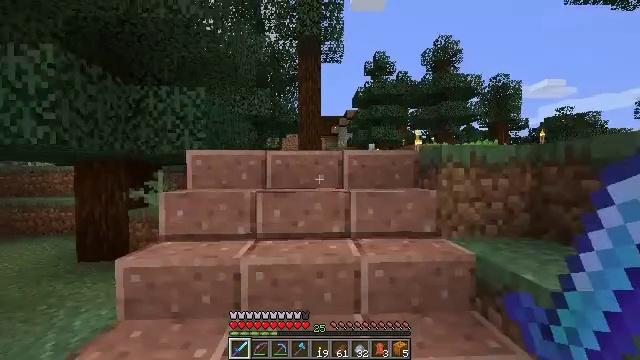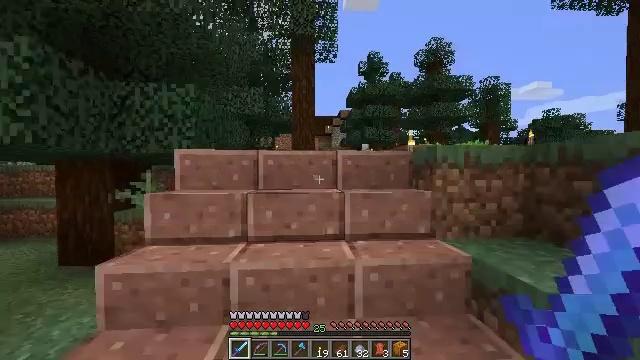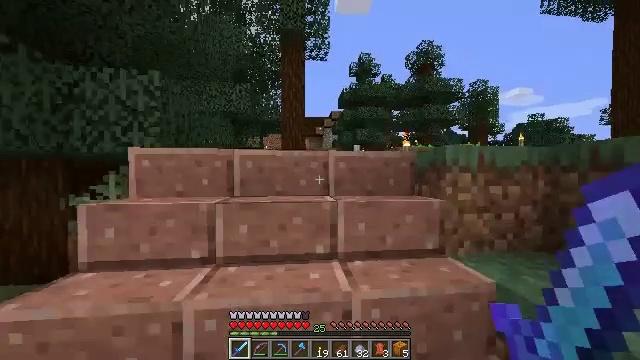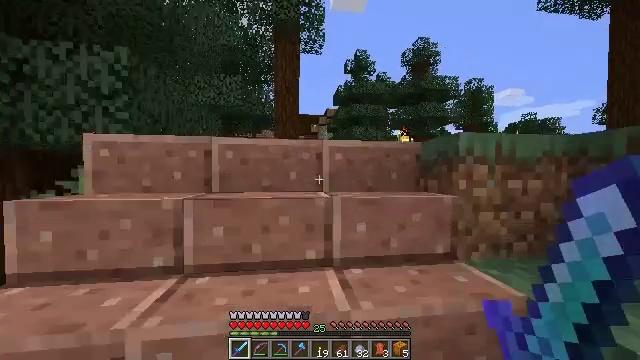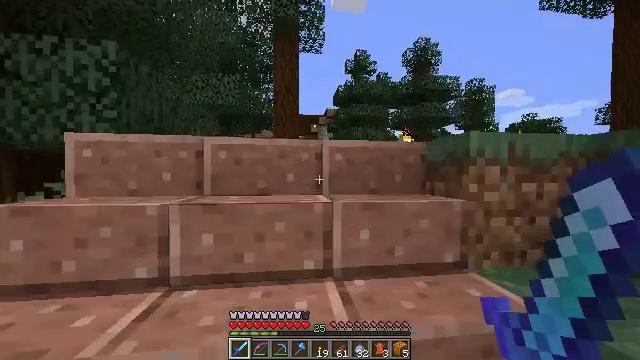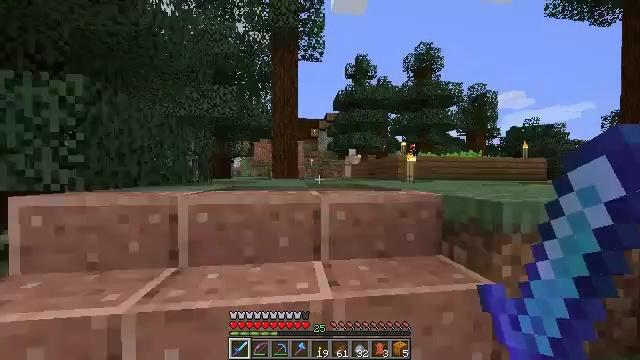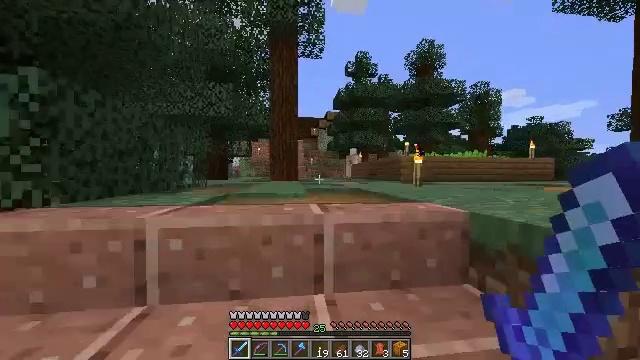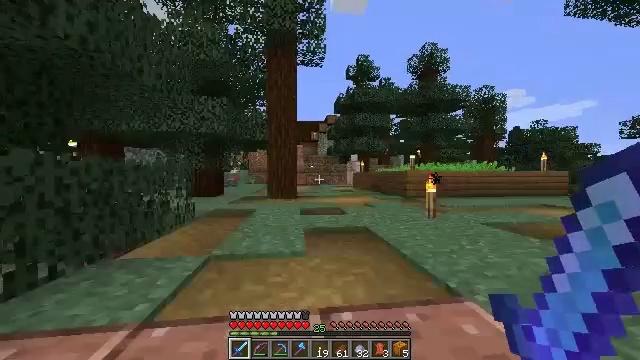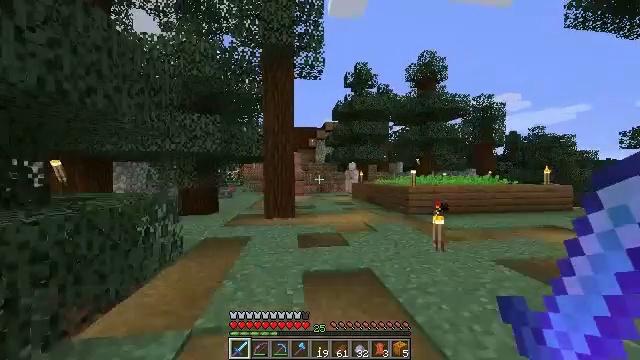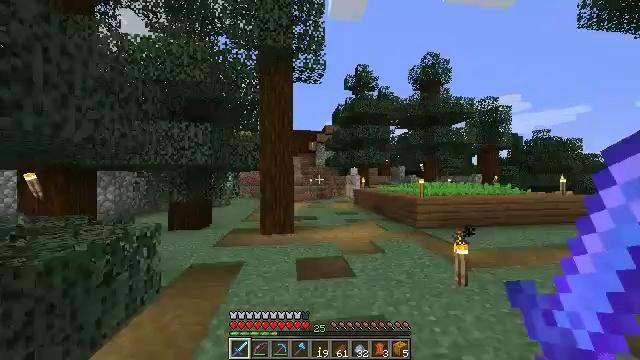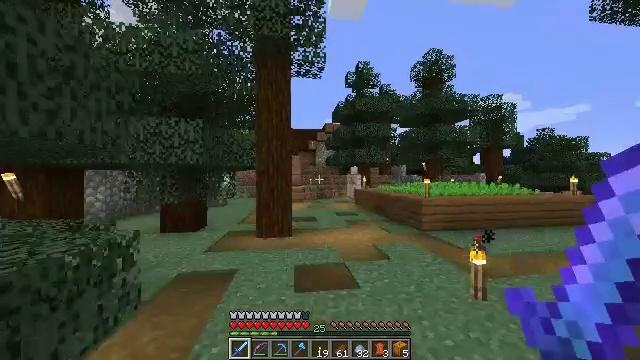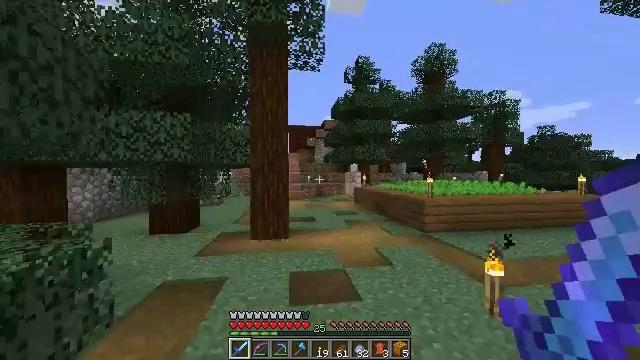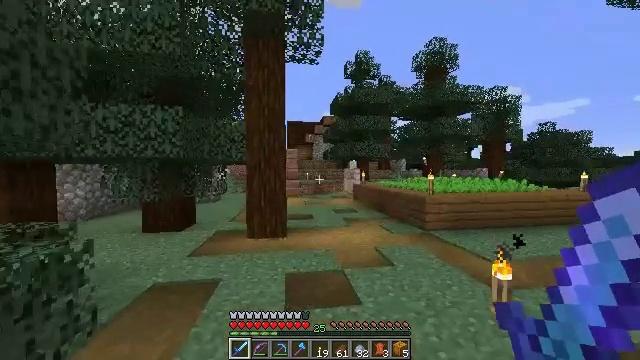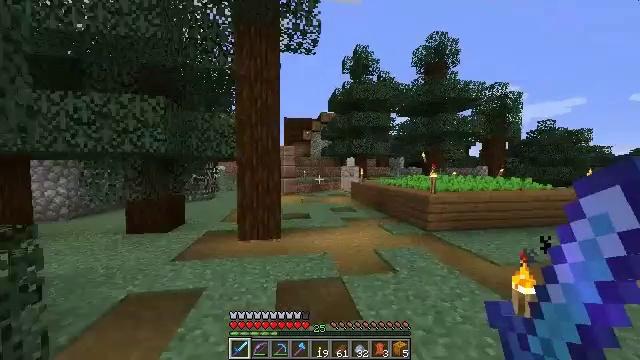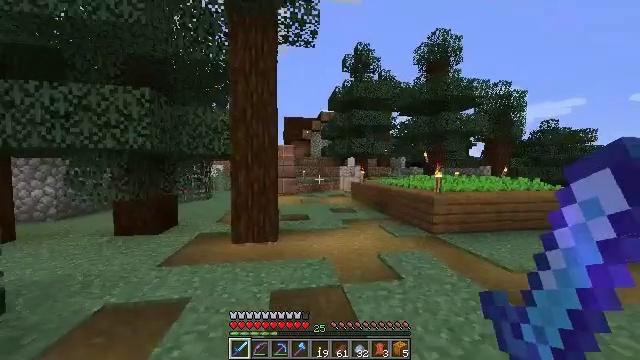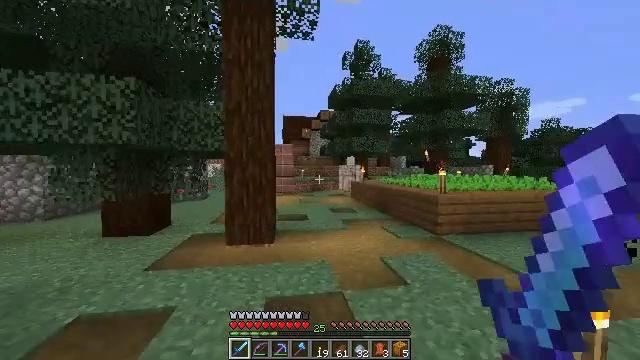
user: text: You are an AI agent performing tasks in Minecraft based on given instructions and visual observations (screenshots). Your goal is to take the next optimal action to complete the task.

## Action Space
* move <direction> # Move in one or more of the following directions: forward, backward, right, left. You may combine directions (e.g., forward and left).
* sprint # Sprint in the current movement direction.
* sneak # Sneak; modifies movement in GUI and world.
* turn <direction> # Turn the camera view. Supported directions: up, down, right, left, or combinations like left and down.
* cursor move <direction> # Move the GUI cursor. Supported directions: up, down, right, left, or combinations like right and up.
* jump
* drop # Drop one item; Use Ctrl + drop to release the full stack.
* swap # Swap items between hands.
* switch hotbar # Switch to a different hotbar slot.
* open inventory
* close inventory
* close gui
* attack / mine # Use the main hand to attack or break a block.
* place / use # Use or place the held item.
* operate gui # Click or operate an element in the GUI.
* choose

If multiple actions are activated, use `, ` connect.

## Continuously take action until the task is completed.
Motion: motion action
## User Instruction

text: Mine potatoes from the farmland.
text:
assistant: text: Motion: move forward, turn right
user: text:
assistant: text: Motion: move forward, turn right
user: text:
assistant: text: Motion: move forward, turn right
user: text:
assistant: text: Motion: move forward
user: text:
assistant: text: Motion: move forward
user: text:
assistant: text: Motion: move forward, jump
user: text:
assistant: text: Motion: move forward, jump
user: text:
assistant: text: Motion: move forward, jump
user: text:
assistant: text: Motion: move forward
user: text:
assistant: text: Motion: move forward
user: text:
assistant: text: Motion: move forward
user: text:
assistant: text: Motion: move forward
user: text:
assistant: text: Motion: move forward
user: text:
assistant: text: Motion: move forward
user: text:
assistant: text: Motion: move forward
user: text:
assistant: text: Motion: move forward
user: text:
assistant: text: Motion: move forward
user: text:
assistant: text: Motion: move forward
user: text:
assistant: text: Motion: move forward, jump
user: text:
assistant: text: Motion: move forward, jump
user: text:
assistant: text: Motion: move forward, jump
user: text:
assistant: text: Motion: move forward
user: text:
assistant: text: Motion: move forward
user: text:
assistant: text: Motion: move forward
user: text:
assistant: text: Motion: move forward
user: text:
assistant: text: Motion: move forward
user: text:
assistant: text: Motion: move forward, turn left
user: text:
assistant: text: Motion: move forward, turn left
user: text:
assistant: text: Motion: move forward, turn left
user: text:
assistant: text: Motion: move forward, turn left